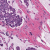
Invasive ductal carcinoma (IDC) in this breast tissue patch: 1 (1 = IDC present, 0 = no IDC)